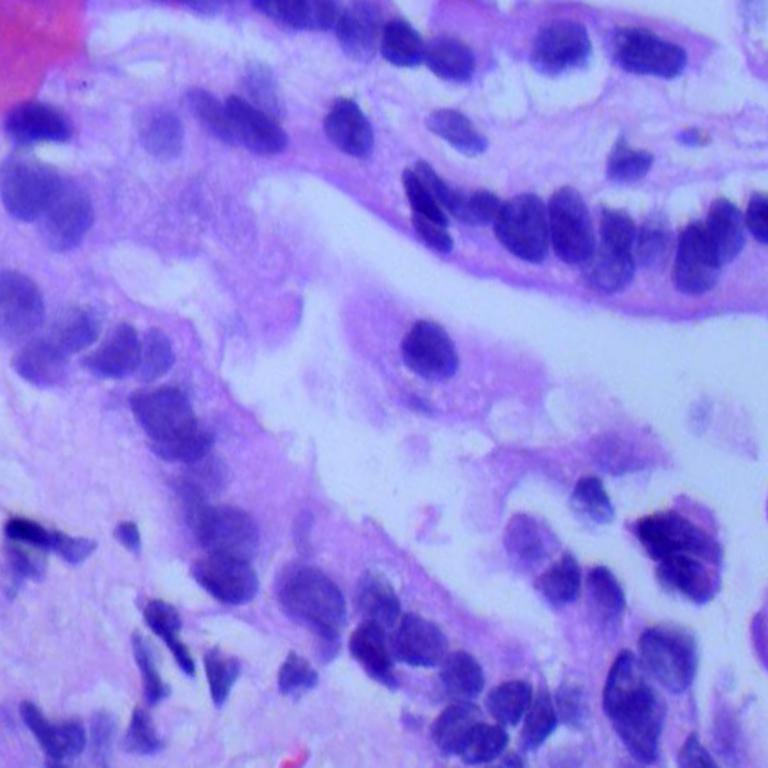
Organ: lung
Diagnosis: adenocarcinomas